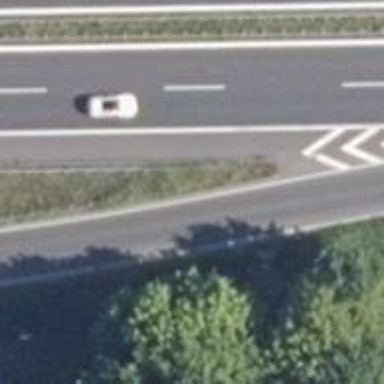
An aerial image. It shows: Trunk link highway.